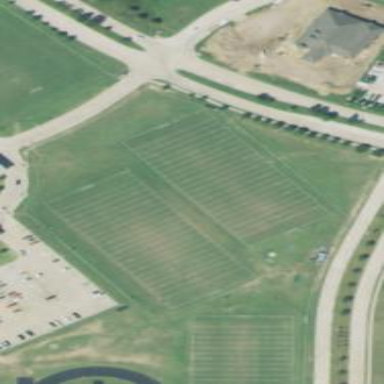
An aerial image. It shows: Pitch for American football.